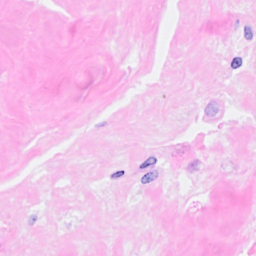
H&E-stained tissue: Breast